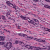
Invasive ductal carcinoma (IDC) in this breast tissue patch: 1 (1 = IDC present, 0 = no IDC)